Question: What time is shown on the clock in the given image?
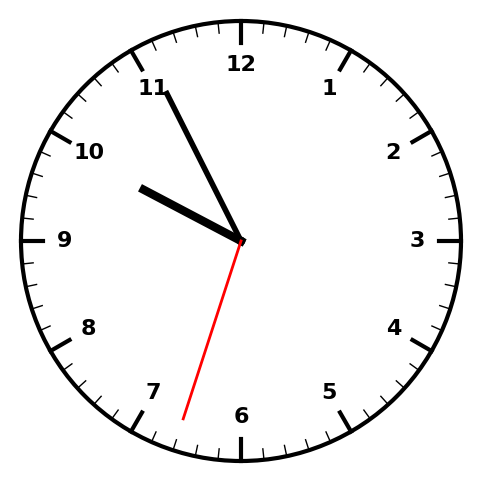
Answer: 09:55:33